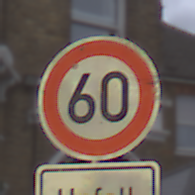
Verkehrszeichen: Geschwindigkeit60
Zusatzzeichen unten: HinweiseAufGefahrenDurchVerbaleAngabe8
Umgebung: Outdoor, Urban
Tageszeit: MorningAfternoon
Wetter: Overcast
Licht: Natural
Jahreszeit: NotSpecified
Kontrast: LowContrast